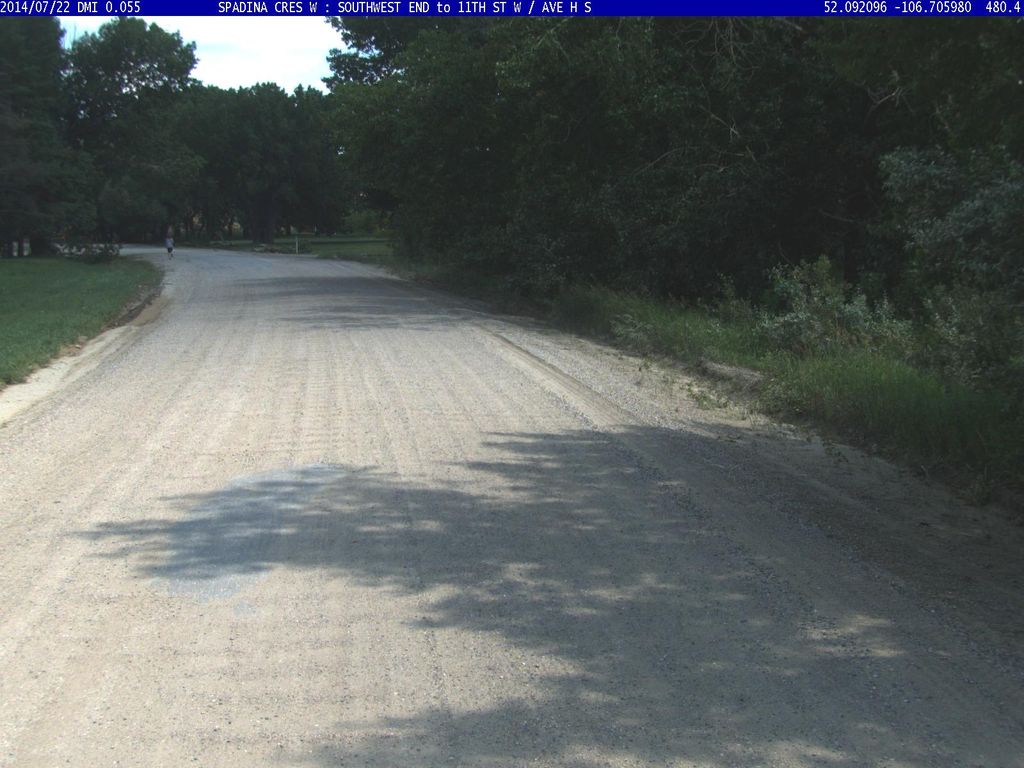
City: saskatoon